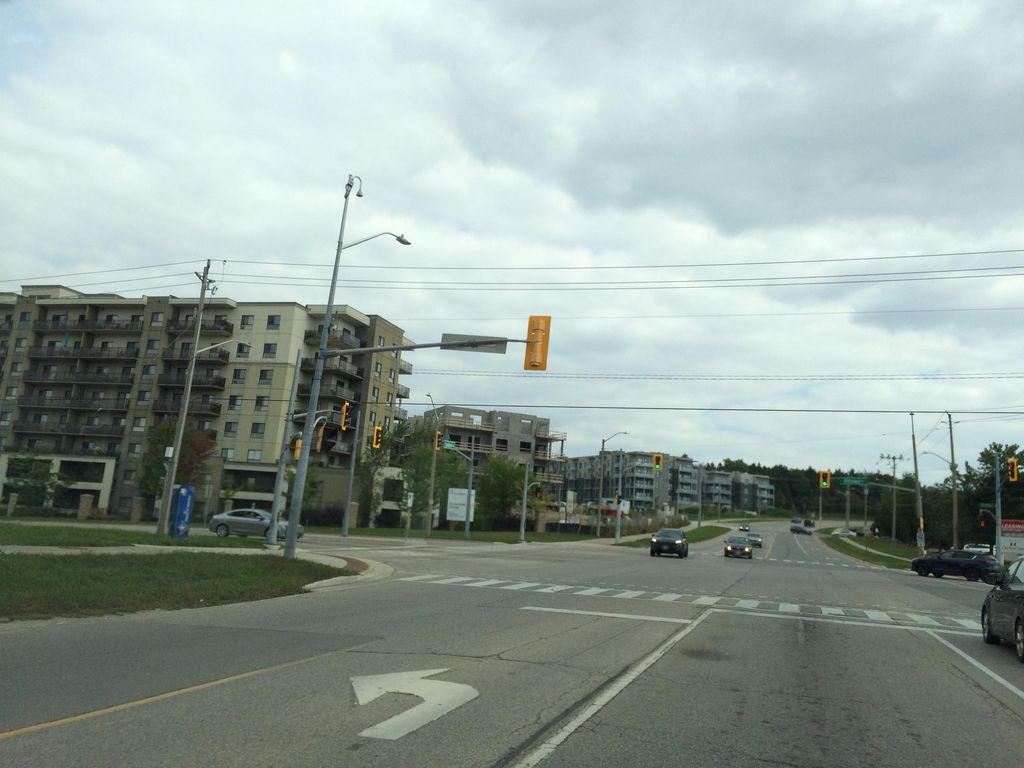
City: kitchener-waterloo